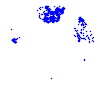
Particle: proton